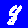
Digit: 8